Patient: sex M, age 64
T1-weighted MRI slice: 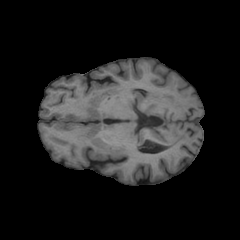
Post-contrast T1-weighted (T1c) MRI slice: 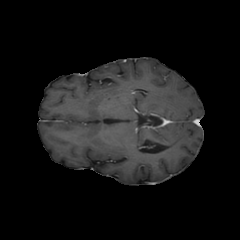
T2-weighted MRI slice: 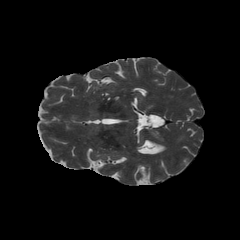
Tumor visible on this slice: no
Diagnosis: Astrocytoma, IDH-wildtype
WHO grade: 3